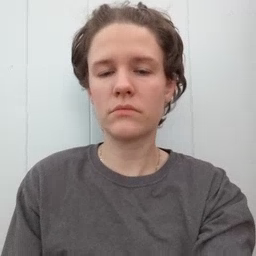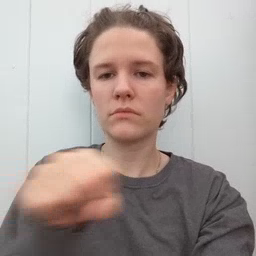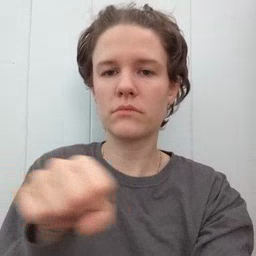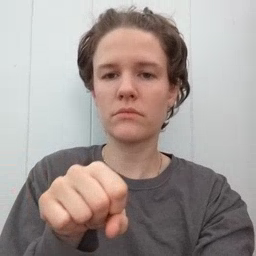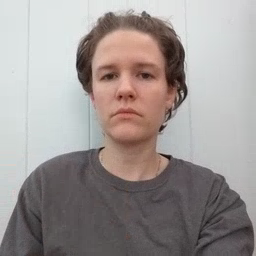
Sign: shoe